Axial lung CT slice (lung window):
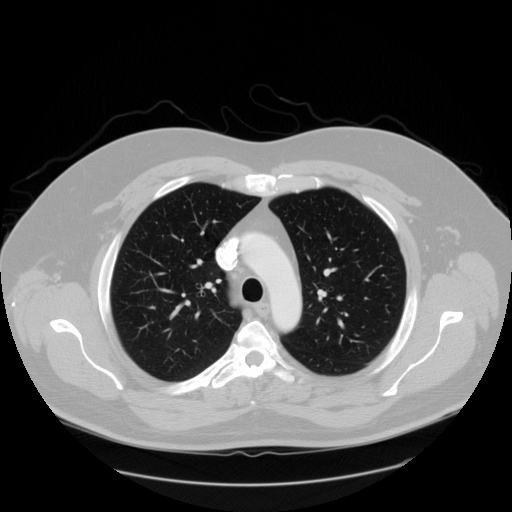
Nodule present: no